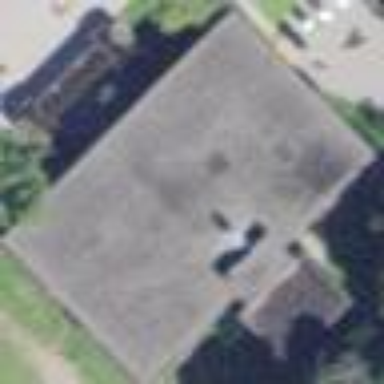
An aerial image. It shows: Building that serves as library.